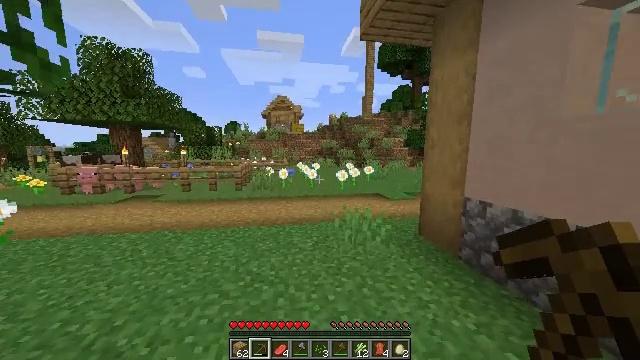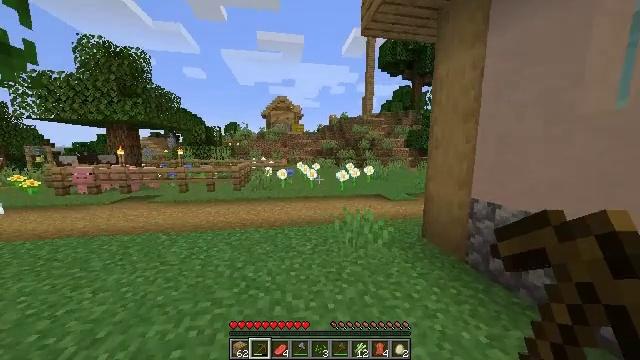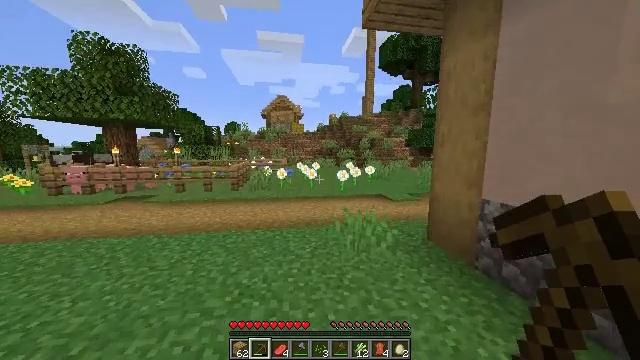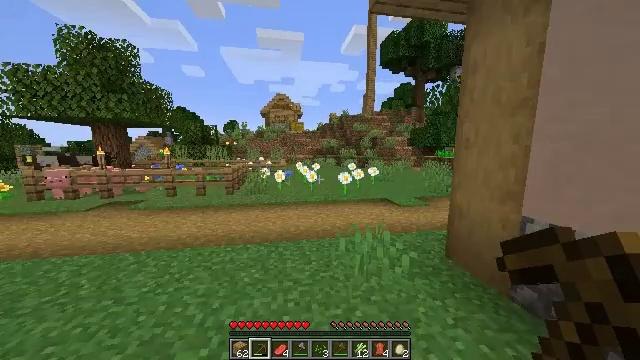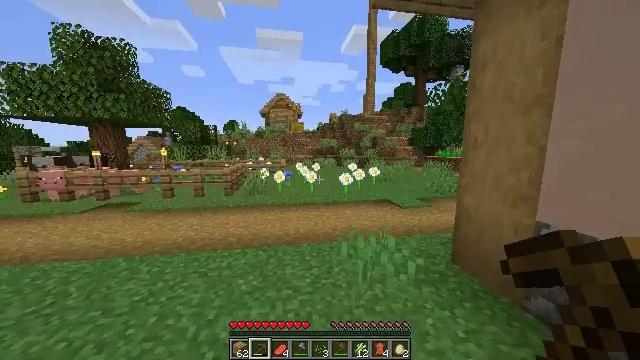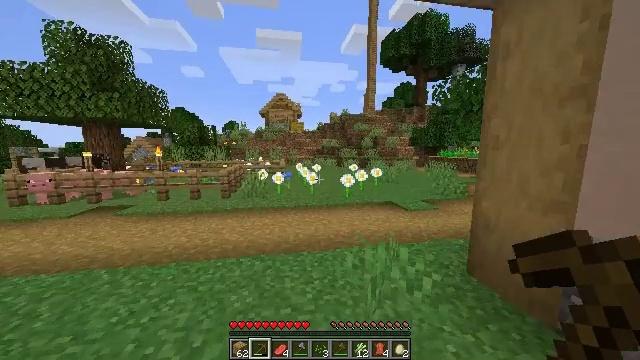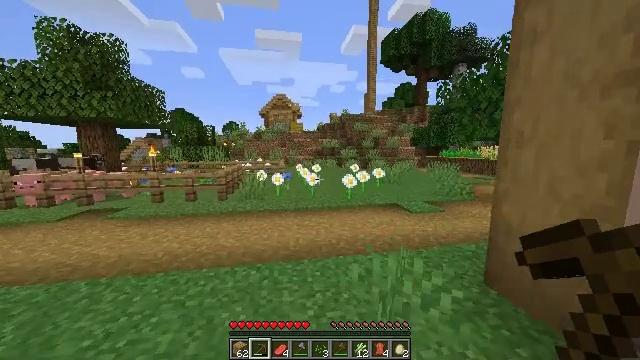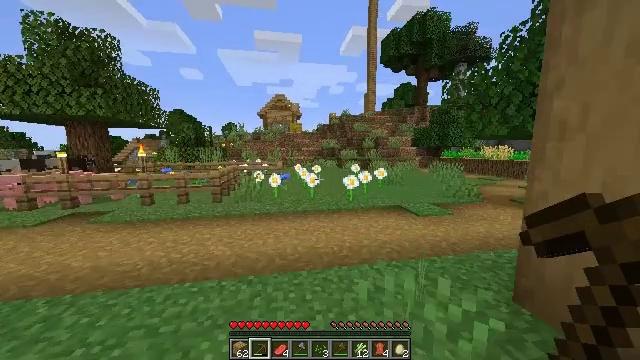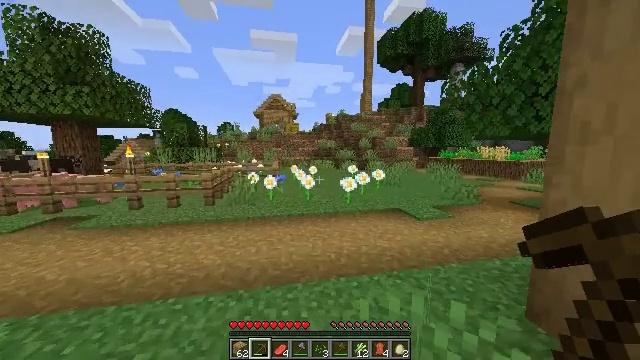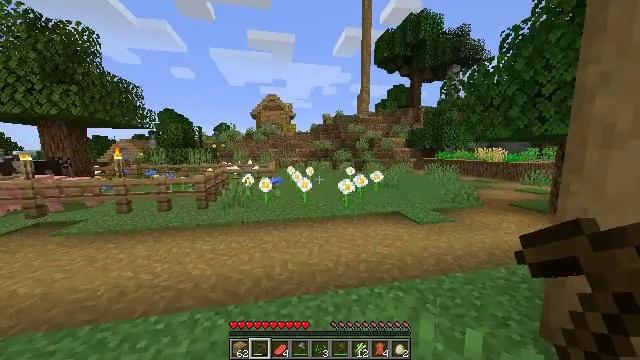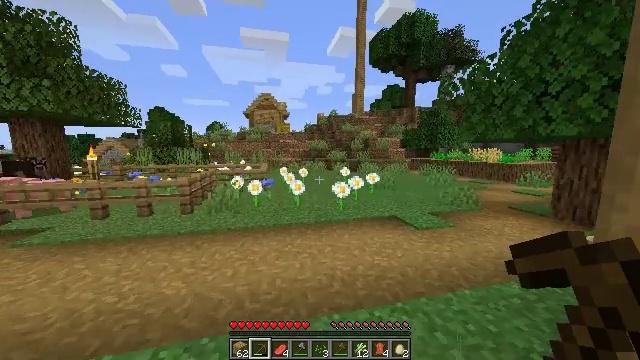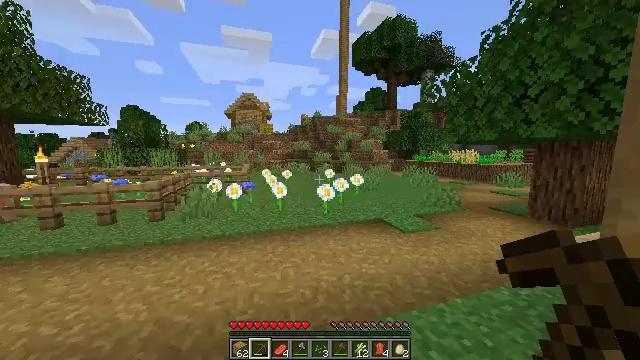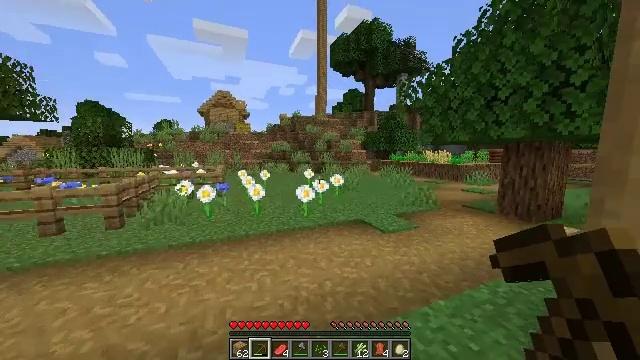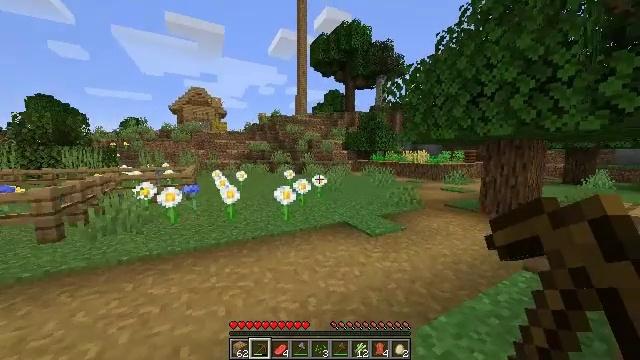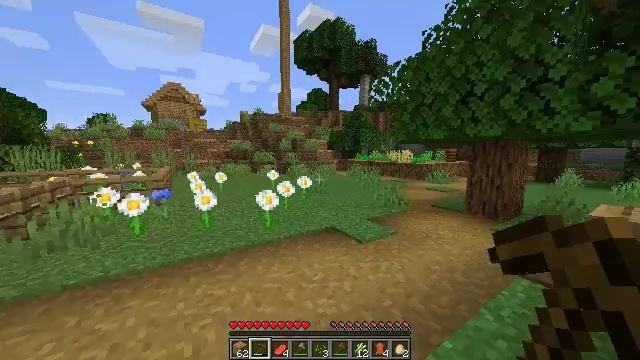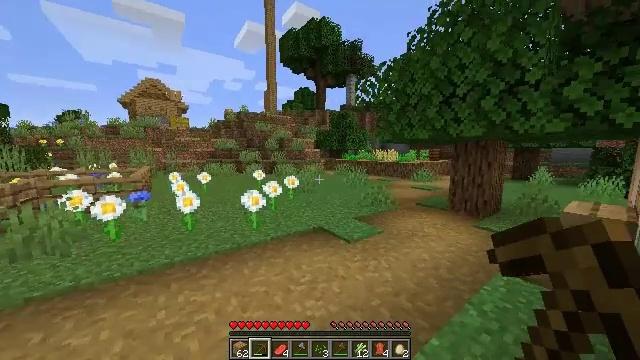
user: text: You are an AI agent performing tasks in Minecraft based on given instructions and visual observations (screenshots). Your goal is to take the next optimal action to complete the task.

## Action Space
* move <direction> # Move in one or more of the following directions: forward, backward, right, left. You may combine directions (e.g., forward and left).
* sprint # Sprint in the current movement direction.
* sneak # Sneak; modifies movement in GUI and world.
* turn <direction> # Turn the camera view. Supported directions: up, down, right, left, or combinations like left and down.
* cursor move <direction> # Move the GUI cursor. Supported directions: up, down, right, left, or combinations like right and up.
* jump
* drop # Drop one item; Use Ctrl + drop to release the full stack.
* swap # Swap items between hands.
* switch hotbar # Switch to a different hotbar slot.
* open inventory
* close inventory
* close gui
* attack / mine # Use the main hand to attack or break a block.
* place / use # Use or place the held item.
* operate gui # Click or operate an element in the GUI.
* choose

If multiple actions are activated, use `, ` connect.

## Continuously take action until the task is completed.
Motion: motion action
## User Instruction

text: Mine oak leaves.
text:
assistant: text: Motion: move forward, sprint
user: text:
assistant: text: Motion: move forward, sprint
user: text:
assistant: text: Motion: move forward, sprint
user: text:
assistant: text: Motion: move forward, sprint
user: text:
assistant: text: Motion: move forward, sprint
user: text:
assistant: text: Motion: move forward, sprint
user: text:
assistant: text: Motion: move forward, sprint
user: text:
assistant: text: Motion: move forward, sprint
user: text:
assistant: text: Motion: move forward, sprint
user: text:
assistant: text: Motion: move forward, sprint, turn right
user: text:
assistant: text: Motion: move forward, sprint, turn right
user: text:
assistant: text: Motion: move forward, sprint, turn right
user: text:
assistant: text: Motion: move forward, sprint, turn right
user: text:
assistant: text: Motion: move forward, sprint, turn right
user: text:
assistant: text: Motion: move forward, sprint, turn right
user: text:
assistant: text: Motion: move forward, sprint, turn right
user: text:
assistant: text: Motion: move forward, sprint
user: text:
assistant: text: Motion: move forward, sprint
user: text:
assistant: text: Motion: move forward, sprint
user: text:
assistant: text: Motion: move forward, sprint
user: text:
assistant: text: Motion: move forward, sprint
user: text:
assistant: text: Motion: move forward, sprint
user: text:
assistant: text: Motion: move forward, sprint
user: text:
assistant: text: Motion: move forward, sprint
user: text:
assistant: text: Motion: move forward, sprint
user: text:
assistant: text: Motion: move forward, sprint
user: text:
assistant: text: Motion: move forward, sprint
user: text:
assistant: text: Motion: move forward, sprint
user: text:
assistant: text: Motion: move forward, sprint
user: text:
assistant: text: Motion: move forward, sprint